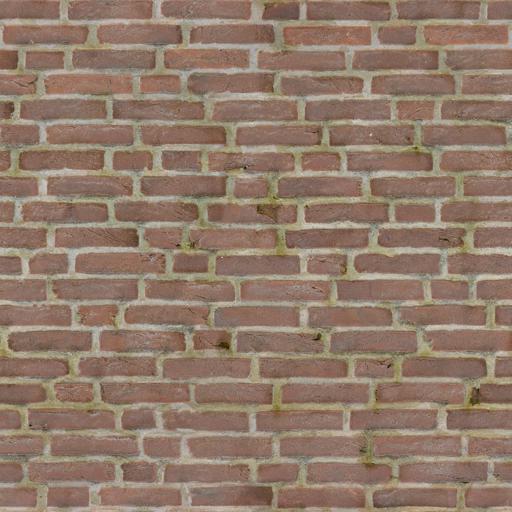
Tags: bricks